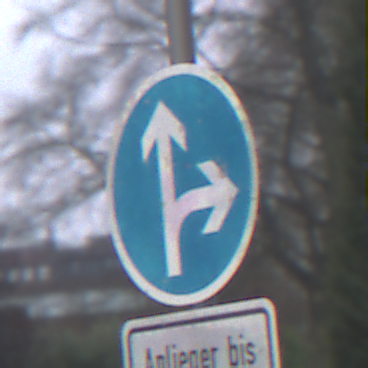
Verkehrszeichen: VorgeschriebeneFahrtrichtungGeradeausOderRechts
Zusatzzeichen unten: SonstigeFahrzeugePersonengruppenFrei3
Umgebung: Outdoor, Urban
Tageszeit: Midday
Wetter: Overcast
Licht: Natural
Jahreszeit: NotSpecified
Kontrast: LowContrast